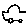
Label: car